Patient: sex F, age 68
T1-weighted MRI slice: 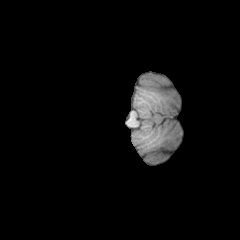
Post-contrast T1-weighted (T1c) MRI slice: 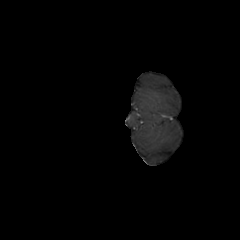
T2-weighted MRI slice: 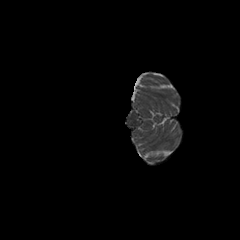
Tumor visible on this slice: no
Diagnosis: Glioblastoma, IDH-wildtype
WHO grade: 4